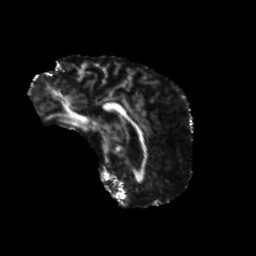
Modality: FA
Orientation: sagittal
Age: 75
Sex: male
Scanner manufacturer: siemens
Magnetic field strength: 3 T
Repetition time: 5.25 s
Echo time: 0.08 s